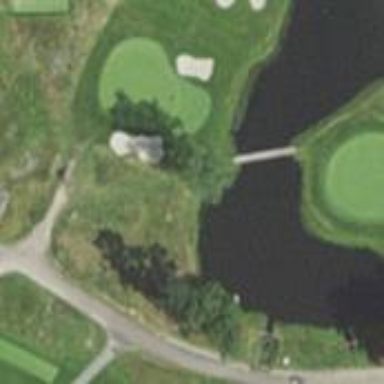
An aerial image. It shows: Water hazard on golf course. The hazard is natural water feature.